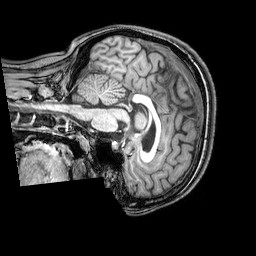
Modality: T1w
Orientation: sagittal
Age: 17
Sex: female
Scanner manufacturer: philips
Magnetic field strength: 3 T
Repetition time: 0.008113 s
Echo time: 0.003709 s